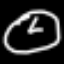
Label: clock